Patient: sex M, age 61
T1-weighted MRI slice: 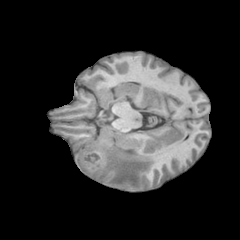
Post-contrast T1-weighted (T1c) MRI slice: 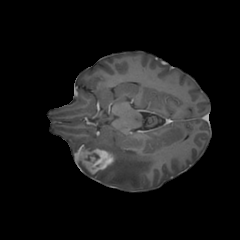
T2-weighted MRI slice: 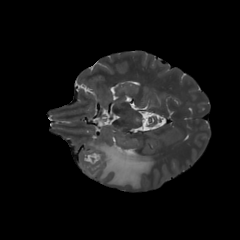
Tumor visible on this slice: yes
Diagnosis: Glioblastoma, IDH-wildtype
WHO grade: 4